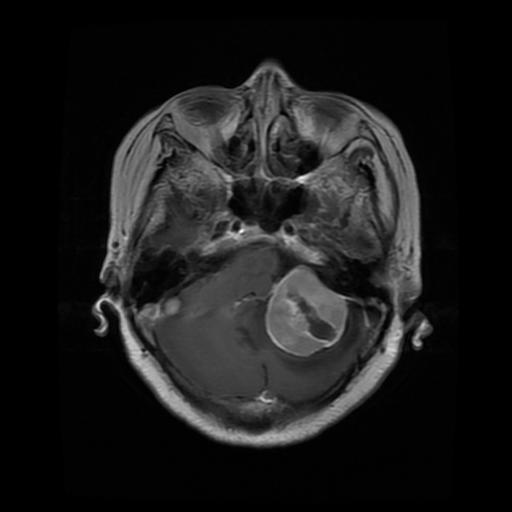
Label: meningioma